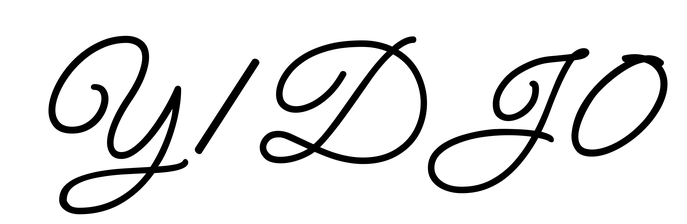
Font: MeowScript-Regular